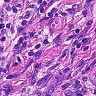
Metastatic tissue present: yes